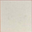
Piece: xx